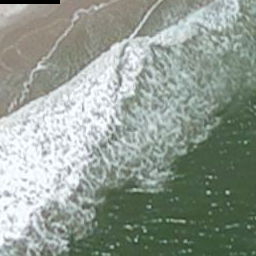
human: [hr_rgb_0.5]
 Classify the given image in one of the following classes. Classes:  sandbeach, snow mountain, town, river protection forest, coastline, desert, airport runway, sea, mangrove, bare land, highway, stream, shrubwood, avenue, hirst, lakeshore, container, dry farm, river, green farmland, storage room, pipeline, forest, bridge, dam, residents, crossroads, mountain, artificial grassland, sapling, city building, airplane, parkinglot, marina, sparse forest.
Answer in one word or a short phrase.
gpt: coastline